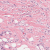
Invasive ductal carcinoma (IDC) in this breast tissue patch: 1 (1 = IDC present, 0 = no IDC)